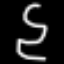
Label: squiggle